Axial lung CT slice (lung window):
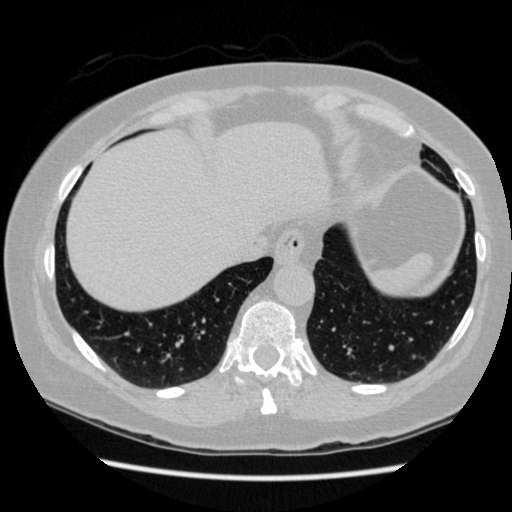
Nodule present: no